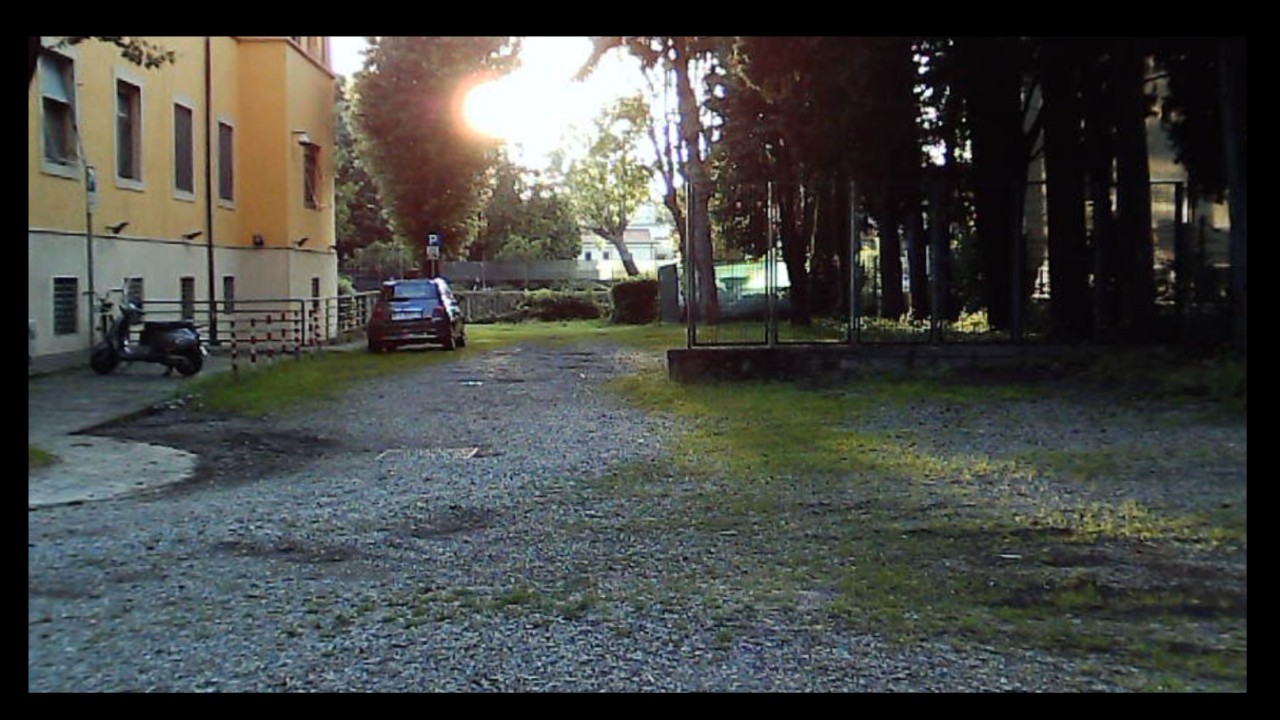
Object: DarwinFPV cineape20